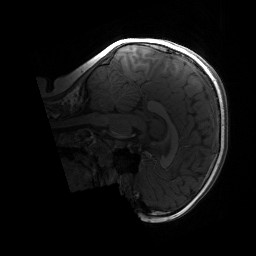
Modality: T1w
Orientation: sagittal
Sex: female
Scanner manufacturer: siemens
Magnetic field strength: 3 T
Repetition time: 1.9 s
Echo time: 0.00243 s